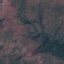
Land use / land cover class: HerbaceousVegetation